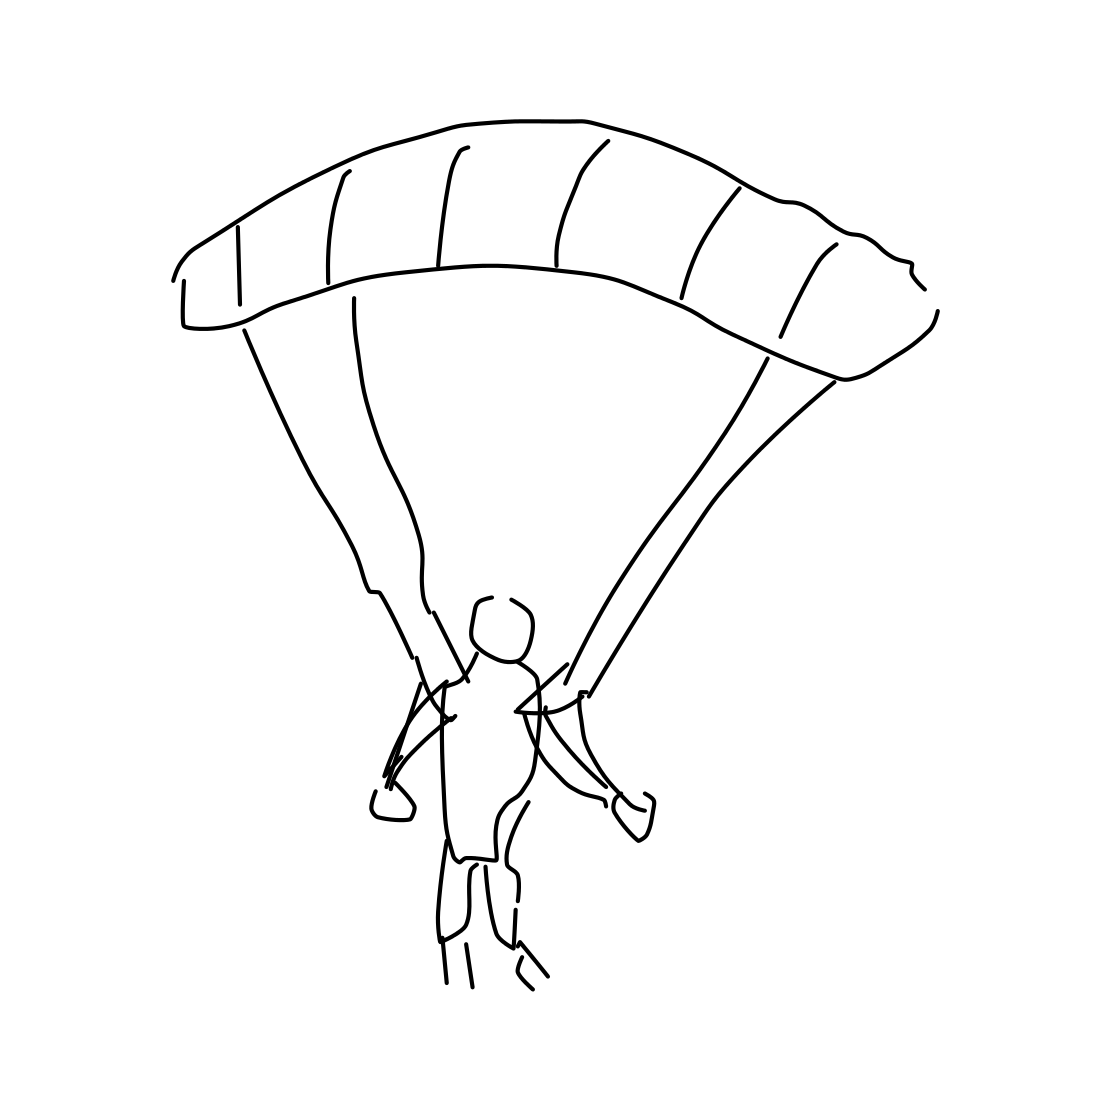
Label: parachute